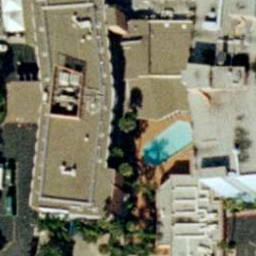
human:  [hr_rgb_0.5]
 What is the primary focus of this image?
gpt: buildings